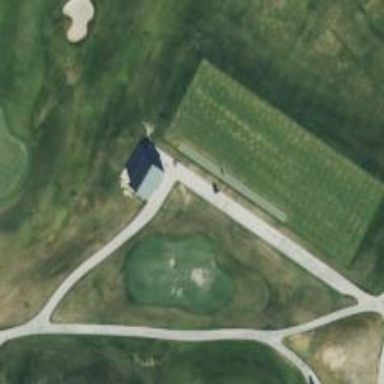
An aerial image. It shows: Grass area designated as golf tee.